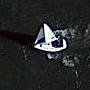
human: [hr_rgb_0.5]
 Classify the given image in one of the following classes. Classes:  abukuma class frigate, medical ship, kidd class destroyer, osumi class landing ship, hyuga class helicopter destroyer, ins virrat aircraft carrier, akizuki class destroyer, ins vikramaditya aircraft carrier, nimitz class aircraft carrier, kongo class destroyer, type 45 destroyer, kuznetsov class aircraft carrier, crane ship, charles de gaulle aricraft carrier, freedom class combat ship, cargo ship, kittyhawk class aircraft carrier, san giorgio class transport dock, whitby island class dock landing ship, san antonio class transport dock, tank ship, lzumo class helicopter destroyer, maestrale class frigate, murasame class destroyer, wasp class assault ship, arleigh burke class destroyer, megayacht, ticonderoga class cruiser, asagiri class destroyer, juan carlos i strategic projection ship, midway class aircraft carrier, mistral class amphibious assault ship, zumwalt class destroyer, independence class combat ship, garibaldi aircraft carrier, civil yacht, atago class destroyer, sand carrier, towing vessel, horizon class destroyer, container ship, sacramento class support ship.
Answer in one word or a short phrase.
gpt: Civil yacht